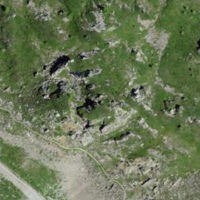
EUNIS habitat code: 26
Species observed at this site:
Silene acaulis